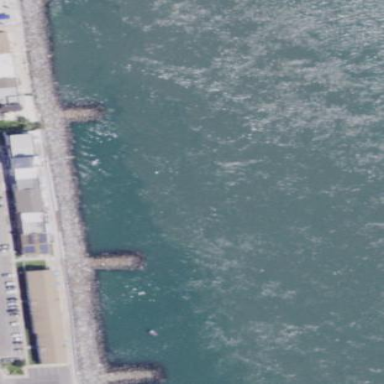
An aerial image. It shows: Breakwater made of rocks.